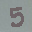
Label: 5